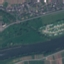
Land use / land cover: River